Question: I have a schema like this.

'''
managers
has_many :emails
has_many :stores
emails
belongs_to :manager
stores
belongs_to :manager
belongs_to :region
regions
has_many :stores
has_many :readings
readings
belongs_to :regions
'''
I want to get readings for a manager. In SQL I would do something like this.
'''
SELECT * FROM managers
JOIN stores ON stores.manager_id = managers.id
JOIN regions ON stores.region_id = regions.id
JOIN readings ON readings.region_number = regions.number
WHERE
manager.name = 'John Smith'
AND
regions.number = '<PHONE>'
LIMIT 100
'''
I can't figure out how to do this in activerecord. I have been trying to make sense of <URL> but it's not sinking in. I think I just need to see it from a different view point.
I was thinking I would be accessing the data like this but I think I just don't understand how it works.
'''
managers.name
managers.stores.name
managers.stores.regions.readings.limit(10)
'''
I have been having to so something like this which is a whole lot uglier.
'''
managers.first.stores.first.regions.first.readings.limit(10)
'''
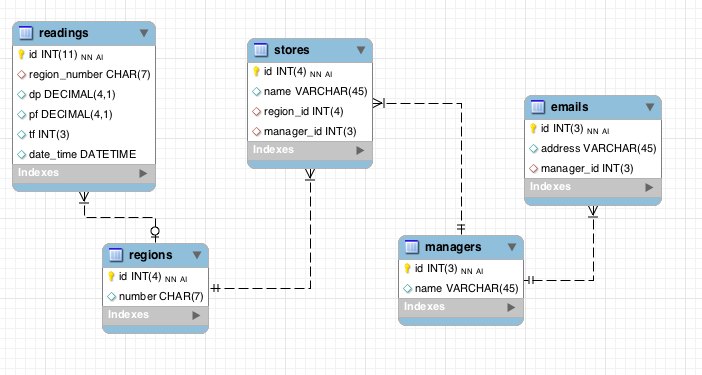
Answer: Consider the following models (and use of has_many through) :
'''
class Reading < ActiveRecord::Base
belongs_to :region,
inverse_of: :readings
end
class Region < ActiveRecord::Base
has_many :readings,
inverse_of: :region
has_many :stores,
inverse_of: :region
end
class Store < ActiveRecord::Base
belongs_to :region,
inverse_of: :stores
belongs_to :manager,
inverse_of: :stores
end
class Manager < ActiveRecord::Base
has_many :stores,
inverse_of: :region
has_many :emails,
inverse_of: :manager
has_many :regions,
through: :stores
has_many :readings,
through: :regions
end
class Email < ActiveRecord::Base
belongs_to :manager,
inverse_of: :emails
end
'''
Now your question is a little ambiguous because you say you want to obtain readings for a manager but your SQL doesn't select readings at all and also prescribes a region.
Assuming you want all Reading's matching a given Manager and Region:
'''
@readings = Reading.joins(region: { stores: :manager }).where(
manager: { name: 'John Smith' },
region: { id: <PHONE> })
'''
Assuming you also want to eager load regions, stores and managers to avoid 1+N queries:
'''
@readings = Reading.includes(region: { stores: :manager }).where(
manager: { name: 'John Smith' },
region: { id: <PHONE> })
'''
Assuming you have a managers name and want both their details and readings:
'''
@manager = Manager.where(name: 'John Smith').first!
@readings = manager.readings
'''
All of the above query examples return 'ActiveRecord::Relation''s which can be further chained with 'where' conditions, or 'joins', 'limit', 'group', 'having' and 'order' etc
You should also consider the differences of 'joins', 'includes', 'preload', 'eager_load' and 'references' methods. There is a brief on them <URL> I would alos encourage you to read docs, guides and blogs about Arel as it supports joins and aliasing too.
After using ActiveRecord in anger for a while now I have come to the conclusion that Sequel/SequelModel is a much better DB/ORM than ActiveRecord. No disrespect to the developers but I've found Sequel is a better tool. Arel has thin documentation for years now and ActiveRecord/Arel have failings in a number of areas such as join conditions, control of join types and eager loading, unions, intersections, recursive queries, trees/adjacency lists, and many other SQL features that Sequel covers.
Since you appear to be just starting out with AR you may wish to instead start out with Sequel than struggle with weaknesses and the frustrations of ActiveRecord querying including the disjointed use of AR and Arel, Relations vs Associations and query composition oddities, it goes on and on. There is nothing more frustrating than knowing the SQL you want but ActiveRecord/Arel conspire to stop you so you're forced to use the touted escape route and 'just use SQL string fragment' and you get back a result that can't be chained, but the rest of your code expects a Relation! (eg paged results)